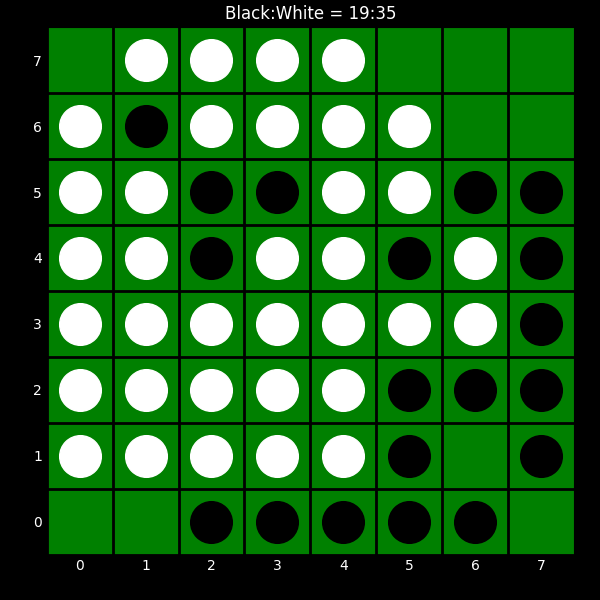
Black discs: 19
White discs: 35